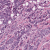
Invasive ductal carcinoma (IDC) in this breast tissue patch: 1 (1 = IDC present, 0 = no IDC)